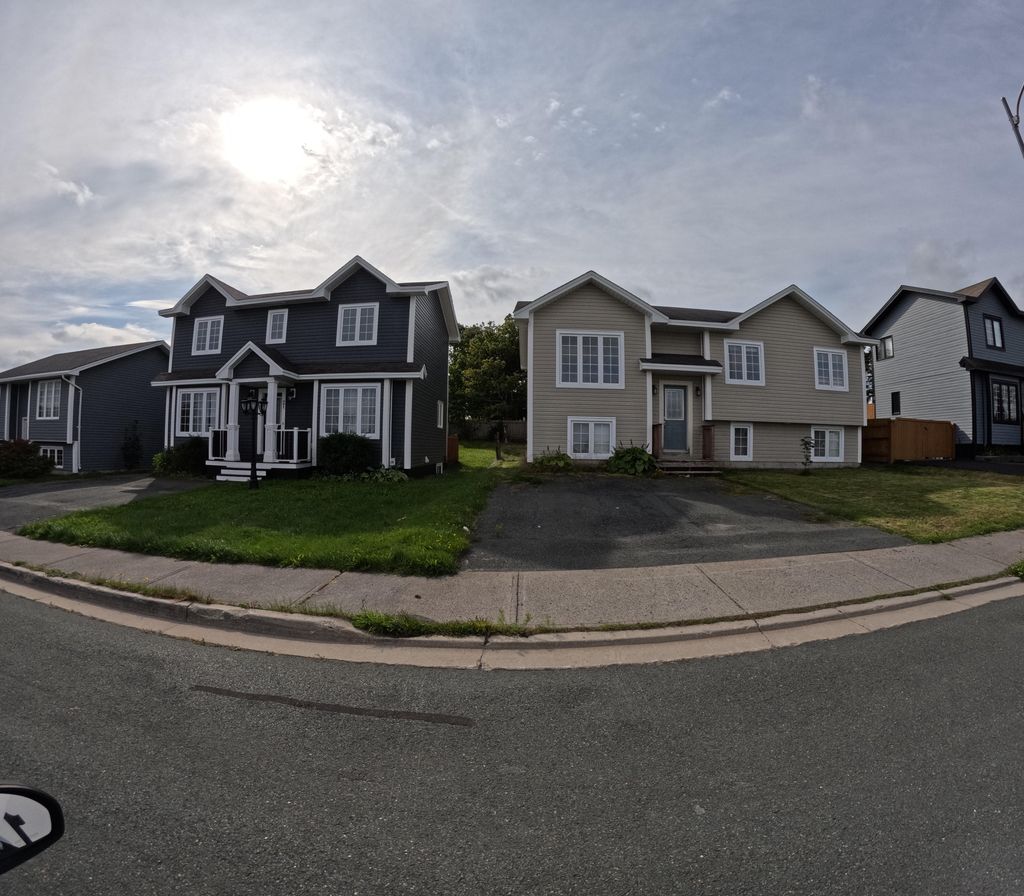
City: st_johns